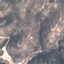
Land use / land cover class: HerbaceousVegetation